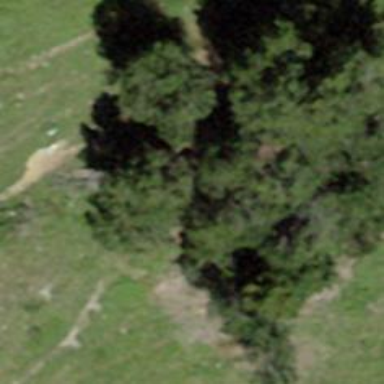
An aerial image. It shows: Forest area.